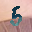
Label: 5